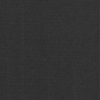
Label: dusty